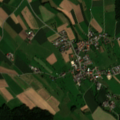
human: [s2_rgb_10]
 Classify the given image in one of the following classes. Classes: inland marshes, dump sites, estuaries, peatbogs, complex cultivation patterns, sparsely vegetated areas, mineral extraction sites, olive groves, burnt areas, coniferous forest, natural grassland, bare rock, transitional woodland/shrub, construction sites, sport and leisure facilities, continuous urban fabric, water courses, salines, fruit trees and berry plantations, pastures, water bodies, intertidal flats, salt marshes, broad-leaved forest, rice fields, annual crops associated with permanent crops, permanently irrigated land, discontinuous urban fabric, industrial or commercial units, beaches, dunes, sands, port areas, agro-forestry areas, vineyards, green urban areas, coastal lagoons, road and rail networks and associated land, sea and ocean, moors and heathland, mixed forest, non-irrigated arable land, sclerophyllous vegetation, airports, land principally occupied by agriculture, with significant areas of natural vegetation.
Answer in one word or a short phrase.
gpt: discontinuous urban fabric, non-irrigated arable land, mixed forest